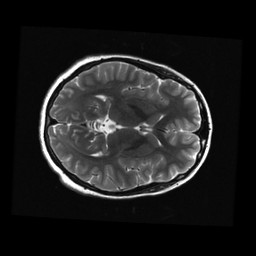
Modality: T2w
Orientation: axial
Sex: female
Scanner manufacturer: ge
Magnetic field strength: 3 T
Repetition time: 5 s
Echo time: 0.101 s